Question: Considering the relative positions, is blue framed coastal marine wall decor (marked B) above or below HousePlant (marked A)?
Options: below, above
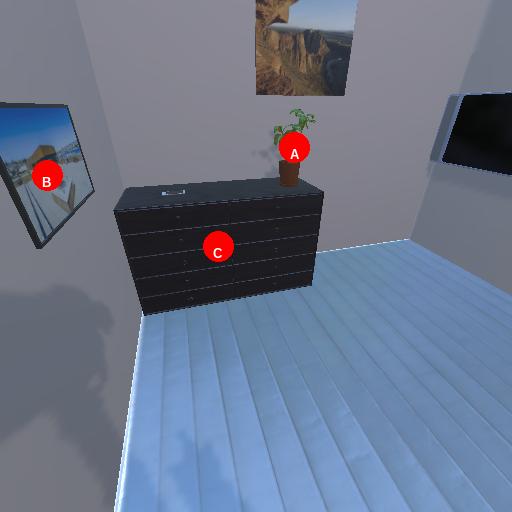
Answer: below